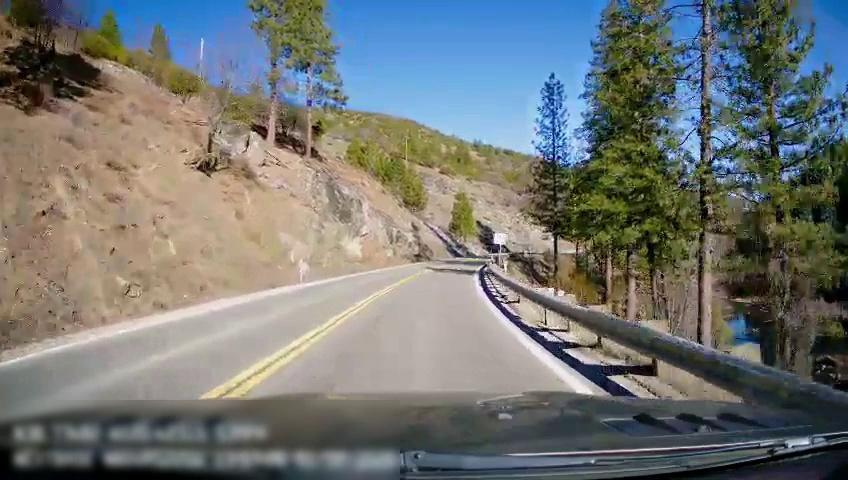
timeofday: Day
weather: Sunny
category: Drivable Space
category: Drivable Space
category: Lanes | Opposite Lane
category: Lanes | Current Lane
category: Lanes | Opposite Lane
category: Lanes | Current Lane